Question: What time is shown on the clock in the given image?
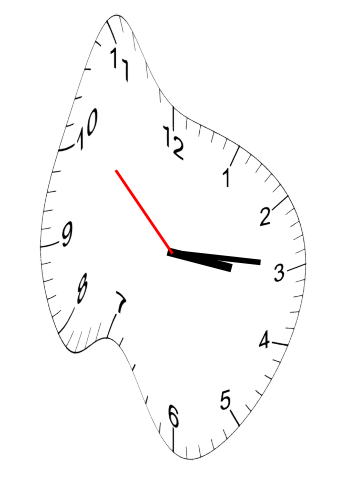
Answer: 03:14:52